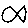
Label: fish